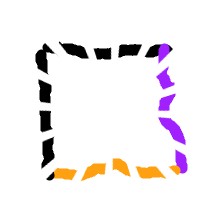
Shape: square